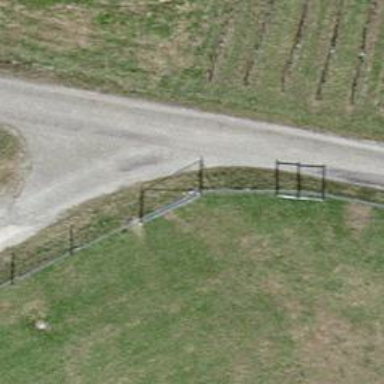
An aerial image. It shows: Gate.